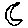
Label: moon